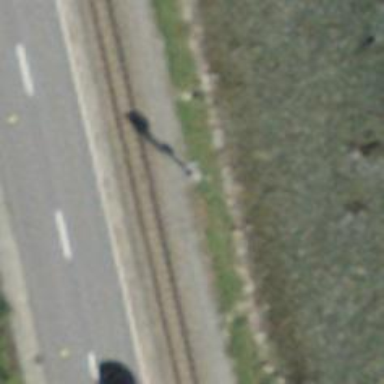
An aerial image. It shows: Railway signal.